Field crop: maize
Growth stage: 2
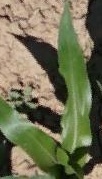
Species: maize